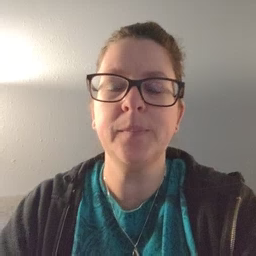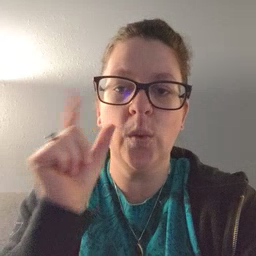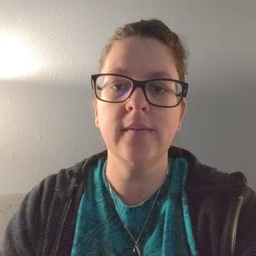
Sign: awake